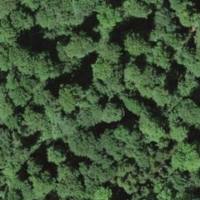
EUNIS habitat code: 41
Species observed at this site:
Corvus corone
Alcedo atthis
Aegithalos caudatus
Sylvia atricapilla
Spinus spinus
Poecile palustris
Pernis apivorus
Larus michahellis
Erithacus rubecula
Cuculus canorus
Dryocopus martius
Certhia familiaris
Phoenicurus ochruros
Phoenicurus phoenicurus
Corvus corax
Periparus ater
Cyanistes caeruleus
Lophophanes cristatus
Sturnus vulgaris
Chloris chloris
Pyrrhula pyrrhula
Troglodytes troglodytes
Corvus frugilegus
Aix galericulata
Passer domesticus
Passer montanus
Turdus merula
Tachymarptis melba
Hirundo rustica
Milvus migrans
Milvus milvus
Turdus pilaris
Regulus regulus
Oriolus oriolus
Coccothraustes coccothraustes
Phylloscopus trochilus
Motacilla alba
Delichon urbicum
Certhia brachydactyla
Anthus trivialis
Turdus philomelos
Falco subbuteo
Anthus spinoletta
Dendrocopos major
Prunella modularis
Turdus viscivorus
Falco peregrinus
Buteo buteo
Turdus iliacus
Strix aluco
Chroicocephalus ridibundus
Muscicapa striata
Phylloscopus collybita
Alauda arvensis
Dendrocoptes medius
Pica pica
Sitta europaea
Garrulus glandarius
Columba livia
Falco tinnunculus
Picus viridis
Ficedula hypoleuca
Motacilla cinerea
Anas platyrhynchos
Streptopelia decaocto
Fringilla coelebs
Regulus ignicapilla
Coloeus monedula
Carduelis carduelis
Columba palumbus
Phalacrocorax carbo
Fringilla montifringilla
Dryobates minor
Parus major
Columba oenas
Ciconia ciconia
Accipiter nisus